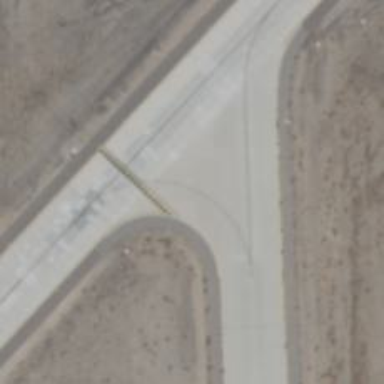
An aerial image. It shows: Image of taxiway at airport.